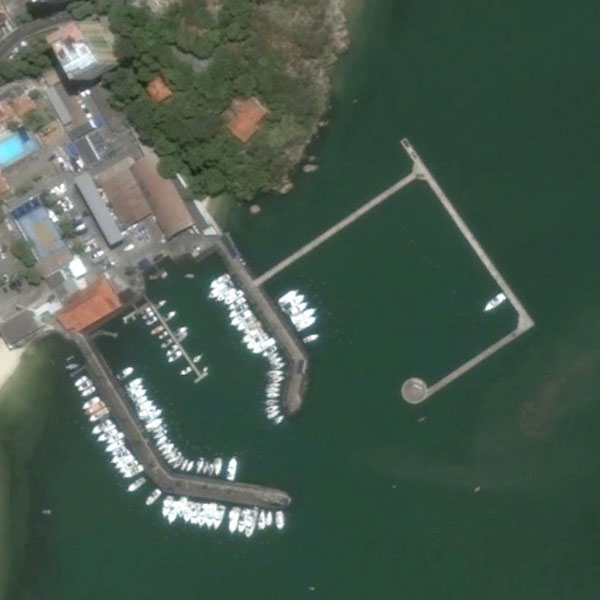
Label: Port